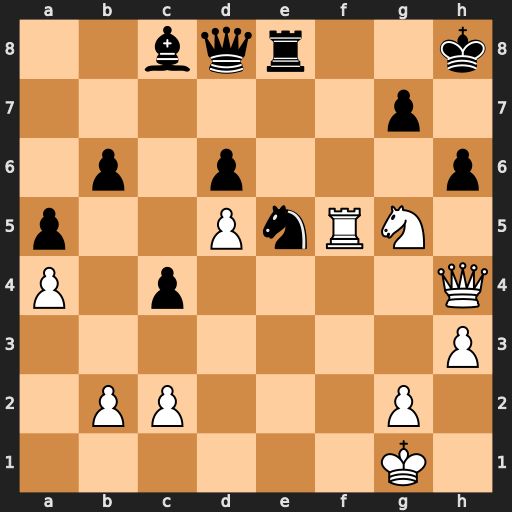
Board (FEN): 2bqr2k/6p1/1p1p3p/p2PnRN1/P1p4Q/7P/1PP3P1/6K1
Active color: w
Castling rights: -
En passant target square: -
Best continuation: Rxe5 Kg8 Qe4 dxe5 Qh7+ Kf8 Qh8+ Ke7 Qxg7+ Kd6 Nf7+ Kxd5 Nxd8